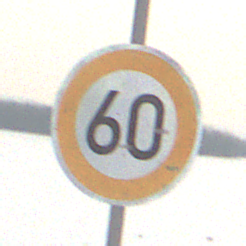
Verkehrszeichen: Geschwindigkeit60
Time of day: MorningAfternoon
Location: Outdoor (Nature)
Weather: Overcast
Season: Winter
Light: Natural